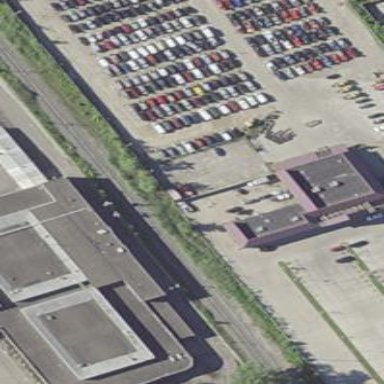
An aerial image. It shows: Industrial building.